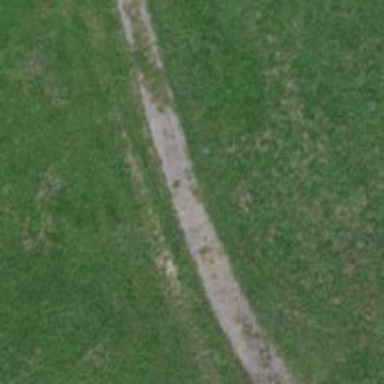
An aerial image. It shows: Path.